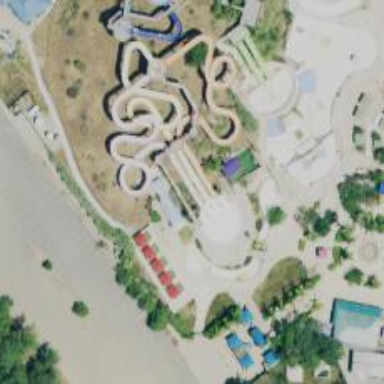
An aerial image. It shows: Water slide attraction.